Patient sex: F
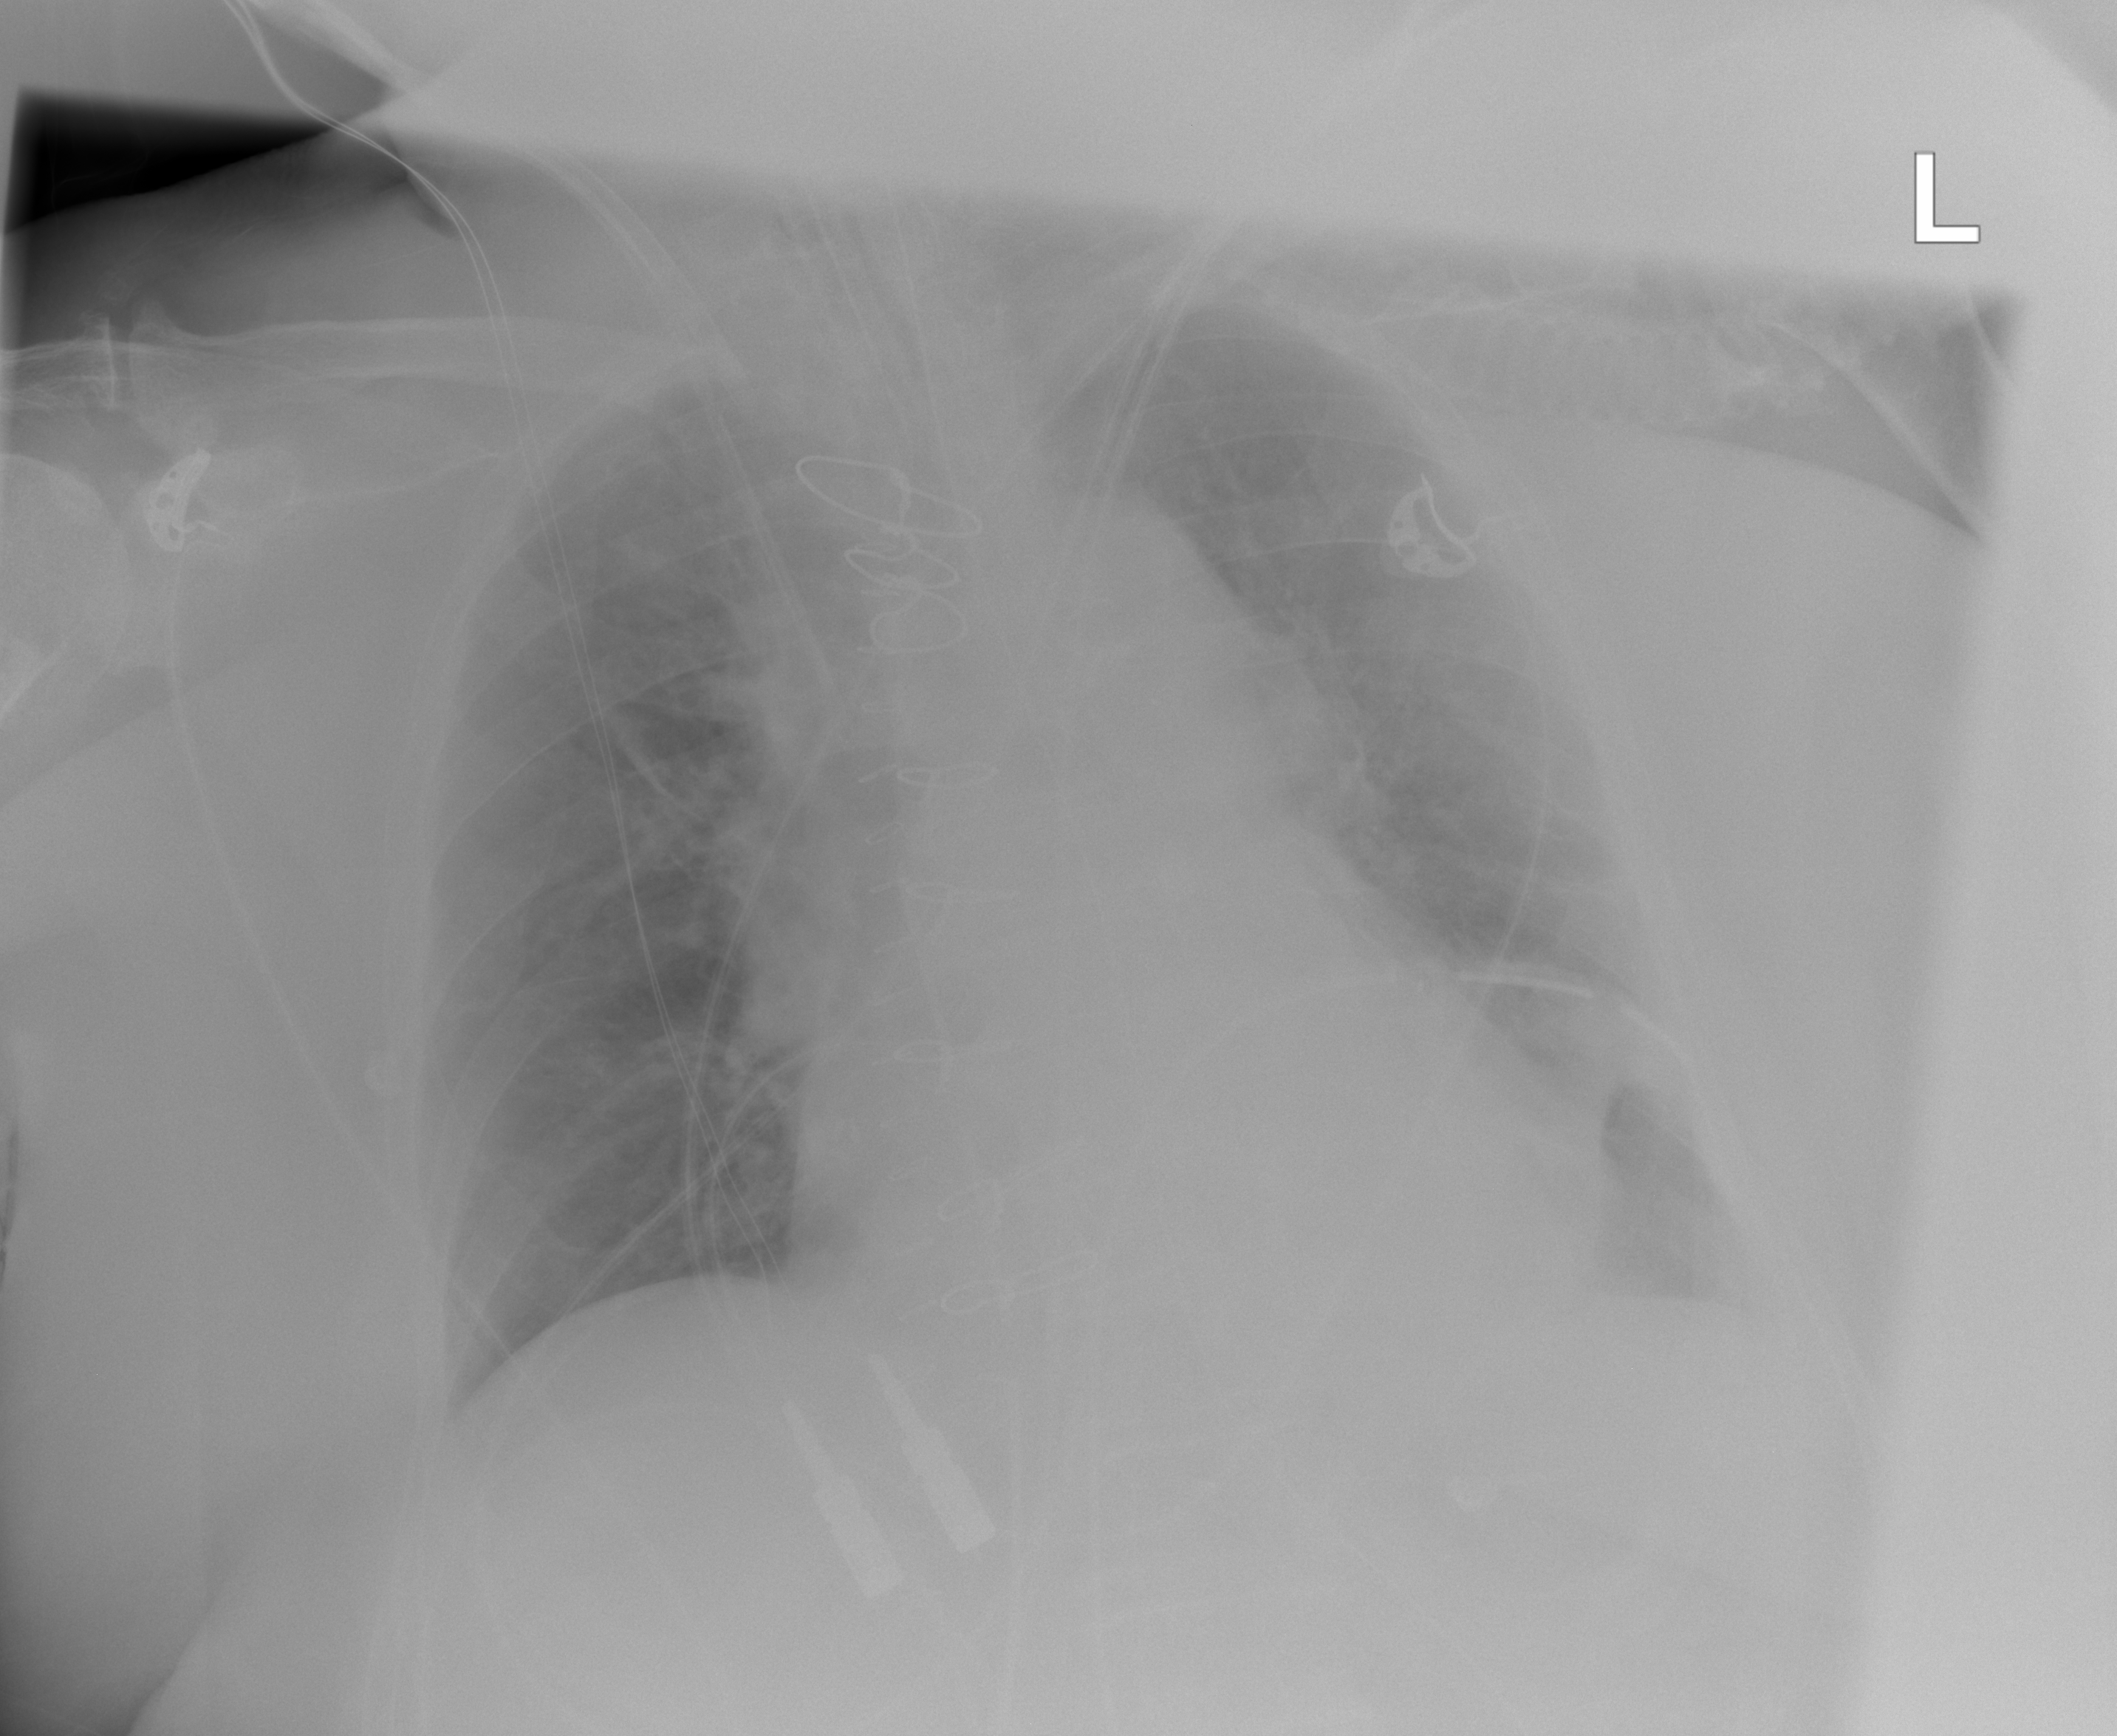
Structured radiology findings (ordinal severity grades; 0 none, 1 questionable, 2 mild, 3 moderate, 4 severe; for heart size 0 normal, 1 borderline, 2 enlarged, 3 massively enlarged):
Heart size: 2
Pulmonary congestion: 0
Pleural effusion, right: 0
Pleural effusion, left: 2
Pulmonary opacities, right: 0
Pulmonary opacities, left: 0
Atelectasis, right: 0
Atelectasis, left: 2